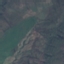
Land use / land cover class: HerbaceousVegetation